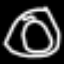
Label: donut